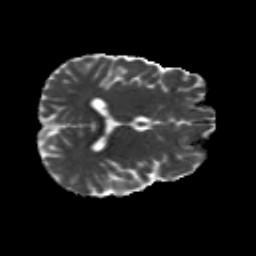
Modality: MD
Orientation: axial
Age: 20
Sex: male
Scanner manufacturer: siemens
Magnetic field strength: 3 T
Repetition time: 8.8 s
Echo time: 0.085 s